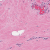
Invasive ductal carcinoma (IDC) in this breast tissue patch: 0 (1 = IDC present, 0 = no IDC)